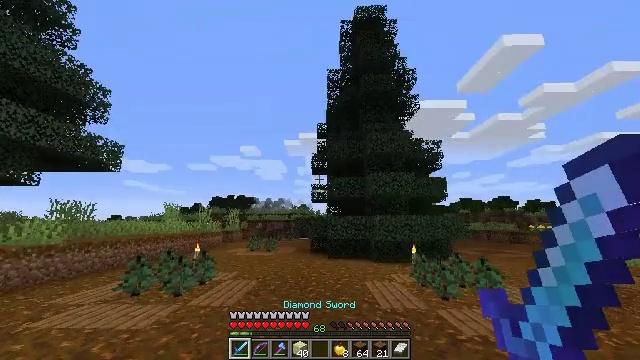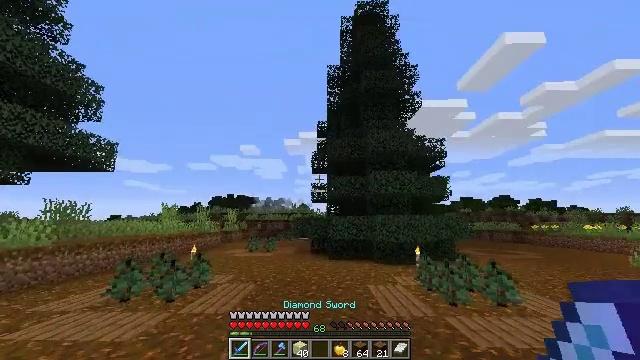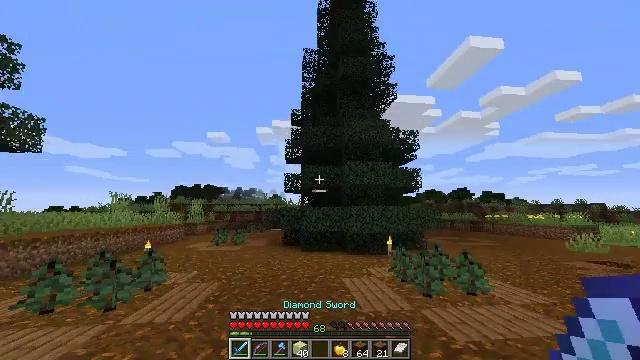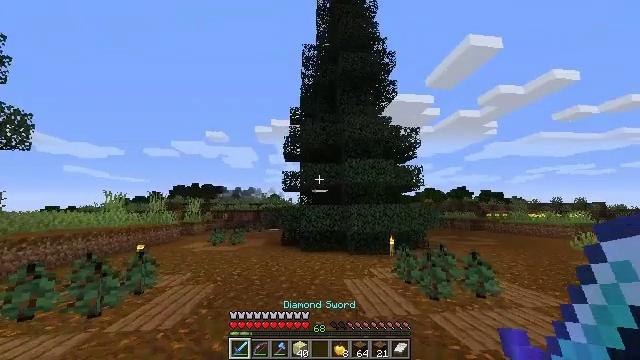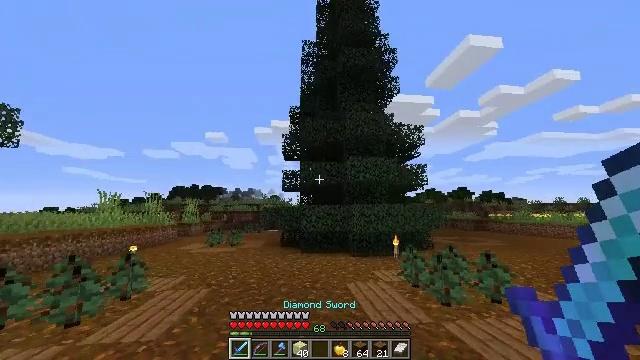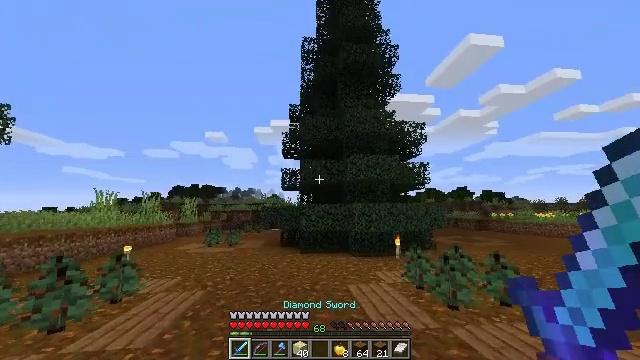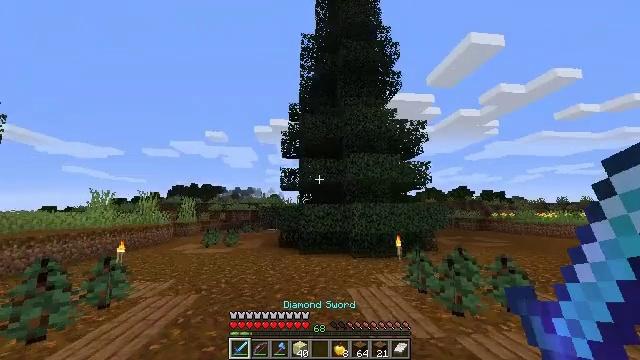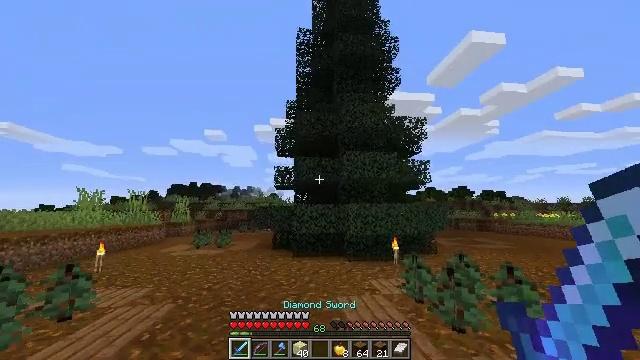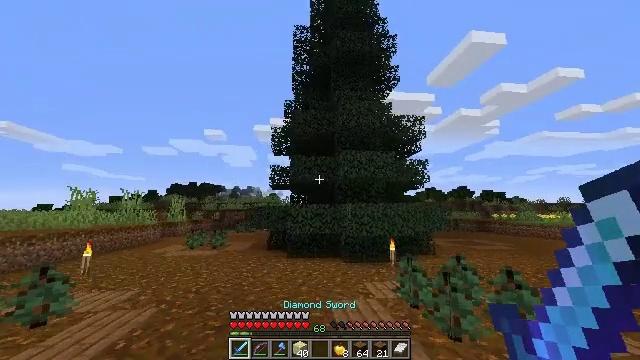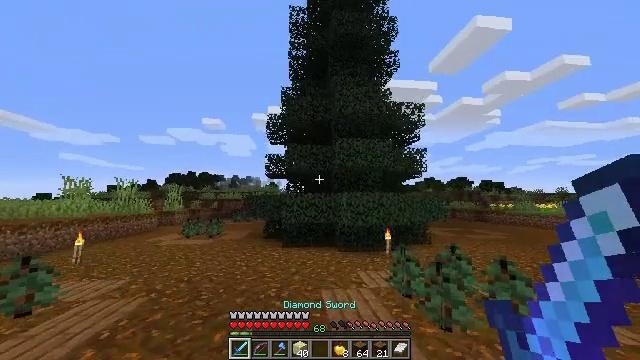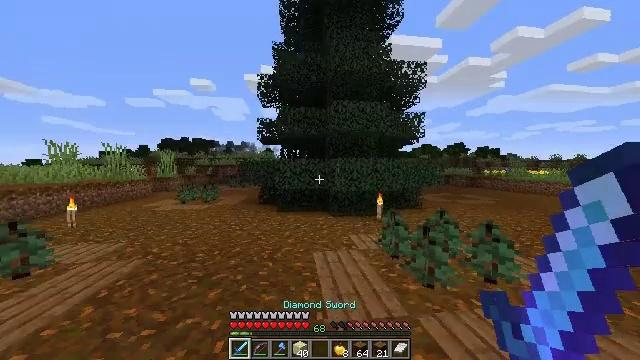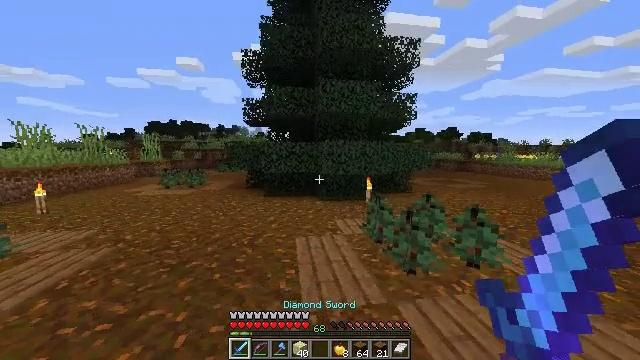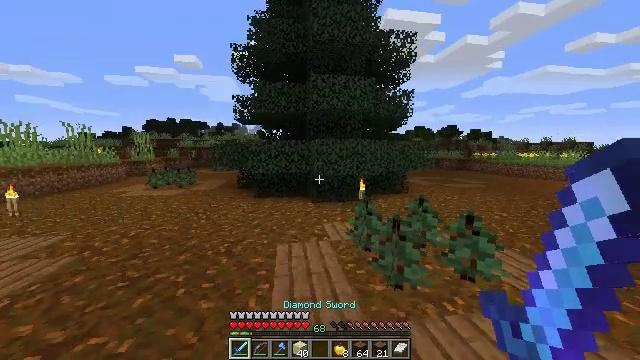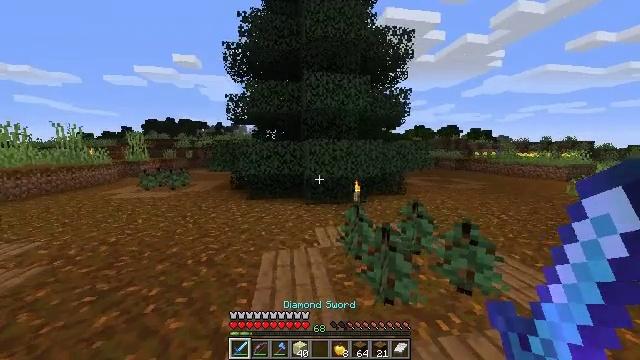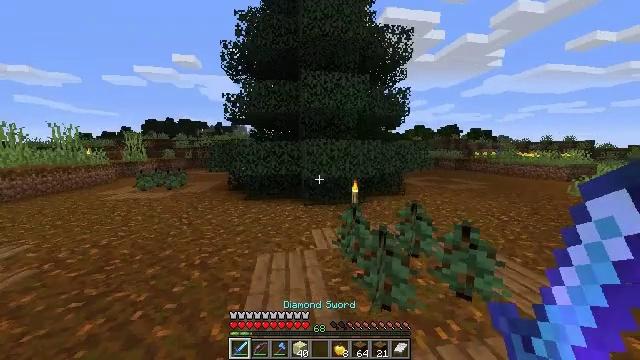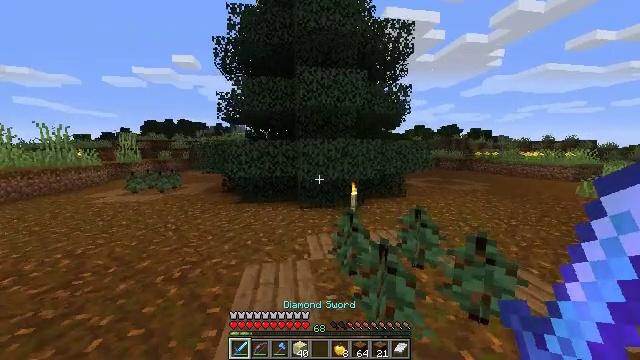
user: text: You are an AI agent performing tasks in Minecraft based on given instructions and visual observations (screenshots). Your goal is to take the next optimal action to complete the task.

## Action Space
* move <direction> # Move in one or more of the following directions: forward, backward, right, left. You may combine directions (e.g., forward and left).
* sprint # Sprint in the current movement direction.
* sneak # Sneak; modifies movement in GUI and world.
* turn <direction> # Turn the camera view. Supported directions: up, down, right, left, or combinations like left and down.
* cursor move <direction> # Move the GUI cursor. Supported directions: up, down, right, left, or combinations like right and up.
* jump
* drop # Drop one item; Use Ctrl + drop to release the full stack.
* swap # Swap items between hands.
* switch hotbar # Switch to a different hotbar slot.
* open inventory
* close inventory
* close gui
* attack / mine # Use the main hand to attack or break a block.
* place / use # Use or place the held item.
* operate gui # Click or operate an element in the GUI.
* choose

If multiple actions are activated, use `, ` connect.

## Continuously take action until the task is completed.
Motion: motion action
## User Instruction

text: Destroy the spruce leaves to get sticks and saplings.
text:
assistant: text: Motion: move forward
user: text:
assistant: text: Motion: move forward, sprint, turn right and down
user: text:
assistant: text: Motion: move forward, sprint
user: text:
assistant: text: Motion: move forward, sprint
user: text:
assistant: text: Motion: move forward, sprint
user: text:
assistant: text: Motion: move forward and move right, sprint
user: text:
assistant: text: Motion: move forward and move right, sprint
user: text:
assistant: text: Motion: move forward and move right, sprint
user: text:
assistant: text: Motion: move forward and move right, sprint, turn down
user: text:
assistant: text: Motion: move forward and move right, sprint, turn down
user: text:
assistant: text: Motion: move forward and move right, sprint, turn right and down
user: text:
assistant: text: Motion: move forward and move right, sprint
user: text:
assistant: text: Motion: move forward and move right, sprint
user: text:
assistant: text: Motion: move forward, sprint
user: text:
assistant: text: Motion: move forward, sprint
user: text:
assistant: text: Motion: move forward, sprint
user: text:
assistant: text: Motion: move forward, sprint, turn up
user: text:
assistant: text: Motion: move forward, sprint
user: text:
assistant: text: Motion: move forward, sprint
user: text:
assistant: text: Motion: move forward, sprint
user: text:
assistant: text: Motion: move forward
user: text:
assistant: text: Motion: move forward, attack / mine
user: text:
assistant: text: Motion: move forward, attack / mine
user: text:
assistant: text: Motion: move forward, attack / mine
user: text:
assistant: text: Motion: move forward, attack / mine
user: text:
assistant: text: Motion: attack / mine
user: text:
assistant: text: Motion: attack / mine
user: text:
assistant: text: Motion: turn left, attack / mine
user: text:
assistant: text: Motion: move forward, attack / mine
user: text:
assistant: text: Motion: move forward, attack / mine